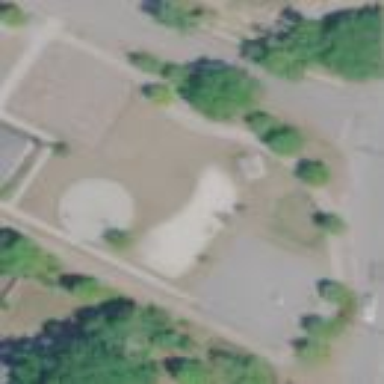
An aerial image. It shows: Playground area for leisure land.